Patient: sex F, age 51
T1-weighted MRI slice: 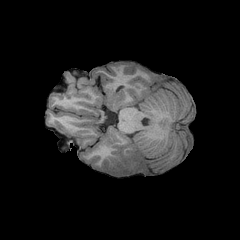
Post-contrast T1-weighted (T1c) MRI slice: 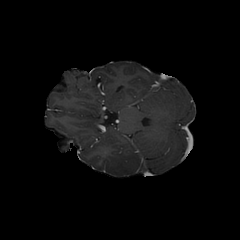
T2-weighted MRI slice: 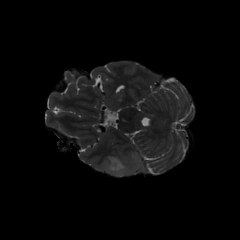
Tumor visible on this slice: yes
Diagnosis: Astrocytoma, IDH-wildtype
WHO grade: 3